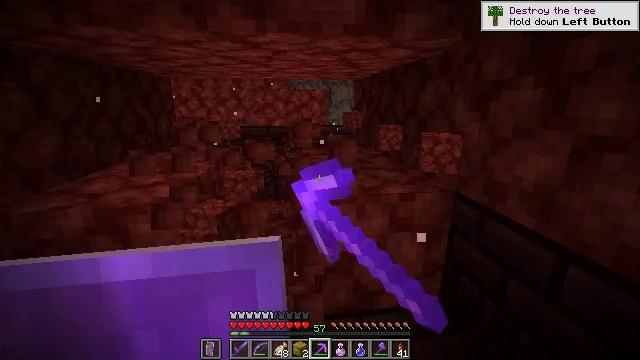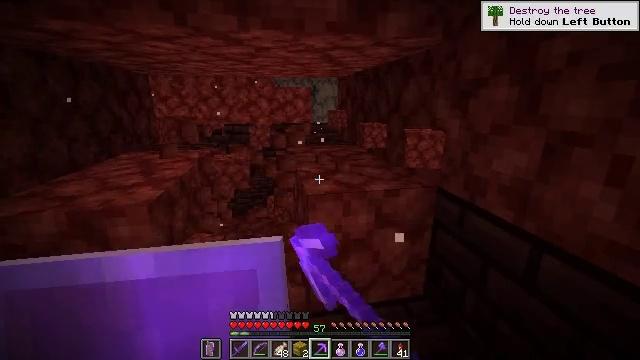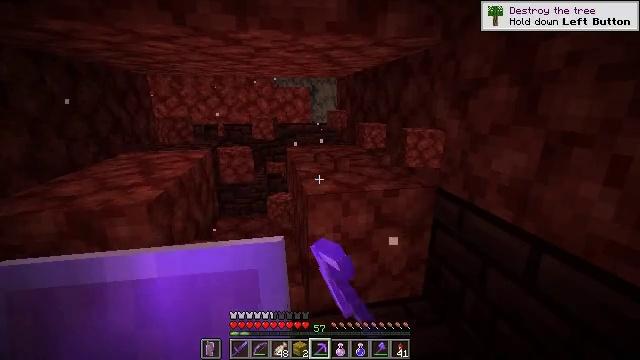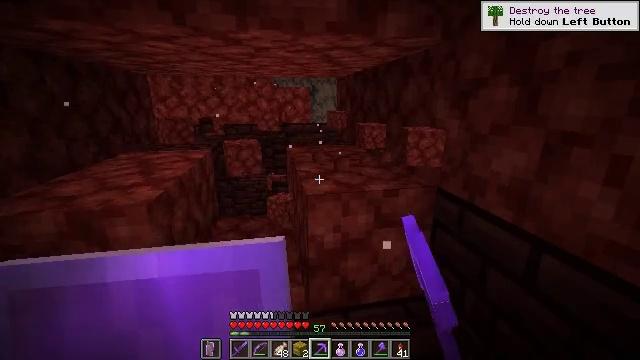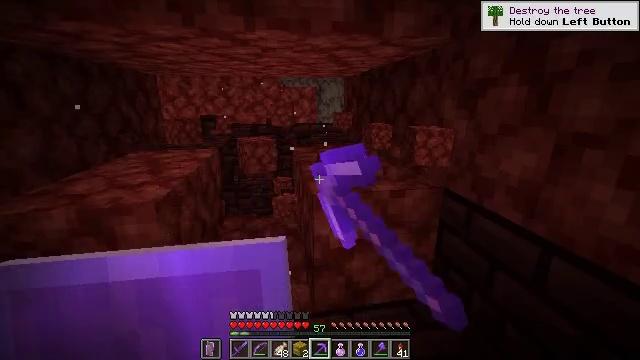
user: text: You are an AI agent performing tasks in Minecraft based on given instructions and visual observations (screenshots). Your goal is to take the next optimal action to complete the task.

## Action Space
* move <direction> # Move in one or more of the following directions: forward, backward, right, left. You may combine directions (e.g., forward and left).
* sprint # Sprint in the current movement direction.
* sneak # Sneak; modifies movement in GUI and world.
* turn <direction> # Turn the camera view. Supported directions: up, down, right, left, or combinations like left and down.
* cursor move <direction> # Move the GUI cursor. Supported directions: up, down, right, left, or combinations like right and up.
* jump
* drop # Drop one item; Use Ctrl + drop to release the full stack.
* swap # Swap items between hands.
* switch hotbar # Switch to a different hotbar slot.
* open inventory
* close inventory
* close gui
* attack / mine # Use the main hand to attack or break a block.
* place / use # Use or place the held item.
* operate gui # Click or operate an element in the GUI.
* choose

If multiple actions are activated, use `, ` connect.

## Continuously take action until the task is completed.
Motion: motion action
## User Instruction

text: Mine nether bricks.
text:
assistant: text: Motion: turn right, attack / mine
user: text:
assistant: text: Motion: attack / mine
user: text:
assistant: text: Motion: attack / mine
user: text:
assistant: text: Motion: turn left, attack / mine
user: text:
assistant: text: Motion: attack / mine